Current action and preconditions to check: trajectory_clear

Your task: For each precondition in the list above, predict whether it will hold at this action.

Consider the current scene as observed from the mobile robot's camera, and analyze the predicted future states of all dynamic agents (e.g., people, animals, vehicles, or any moving entities) within the NEXT SECOND.

IMPORTANT: Only answer "very likely" if you are absolutely certain—based on strong, clear evidence—that a dynamic agent will violate the precondition in the predicted future state. Do NOT answer "very likely" for unlikely, ambiguous, or low-probability risks.

Ask yourself for each precondition: Is there a high probability, with clear and convincing evidence, that the predicted future states of any dynamic agent will interfere with the predicted future state of the currently executing action within the NEXT SECOND, causing that precondition to fail?

Assess the risk level based on these predictions. Use "likely" or "very likely" if motions create a clear risk of interference.

Use "neutral" or "improbable" if agents are nearby but their predicted paths are clearly diverging or non-conflicting.

Failure Risk Categories: "very improbable", "improbable", "neutral", "likely", "very likely"

Answer Format: Output ONLY the probability_of_failure value from these categories: "very improbable", "improbable", "neutral", "likely", "very likely"

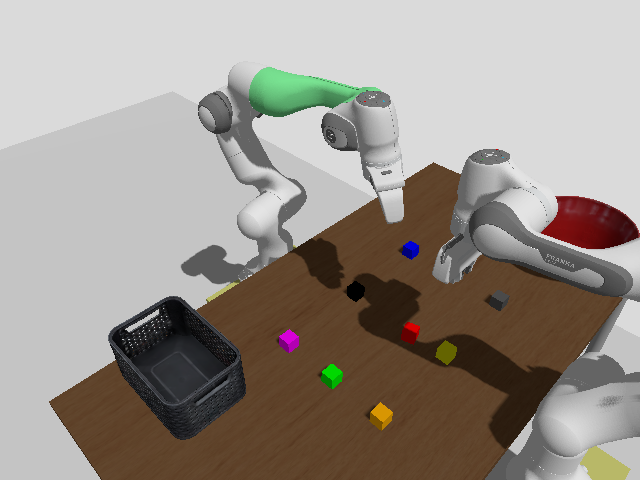

Answer: neutral